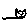
Label: cat